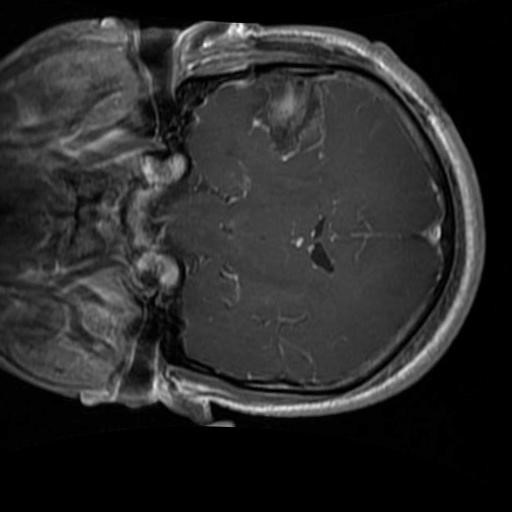
Label: brain_glioma